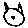
Label: cat